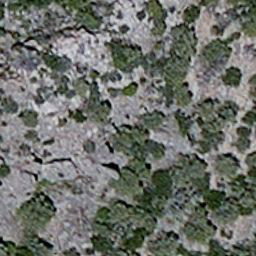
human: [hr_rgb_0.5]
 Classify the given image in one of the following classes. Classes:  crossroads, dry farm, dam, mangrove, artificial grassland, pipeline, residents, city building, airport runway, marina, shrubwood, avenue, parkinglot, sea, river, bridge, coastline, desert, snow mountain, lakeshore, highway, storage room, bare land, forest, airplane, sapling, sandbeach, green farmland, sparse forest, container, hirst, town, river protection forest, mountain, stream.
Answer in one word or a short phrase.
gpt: sparse forest